Interaction volume radius: 10 \u00c5
Interaction volume height: 15 \u00c5
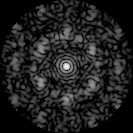
Disorder parameter: 0.733